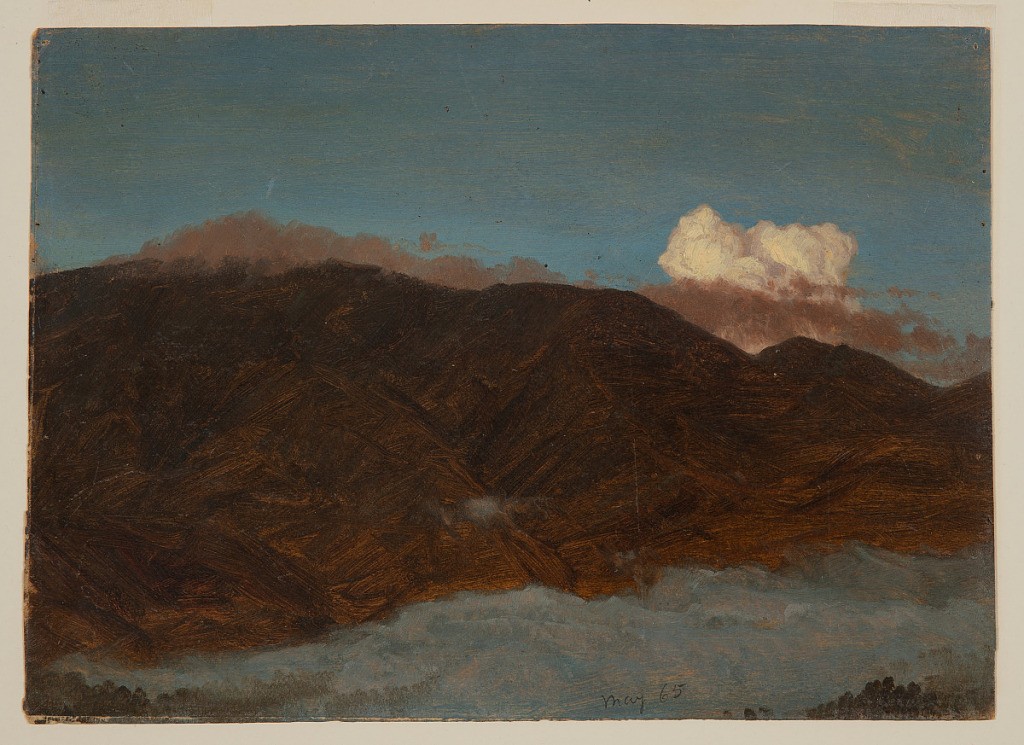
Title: Mountains in Jamaica
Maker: Frederic Edwin Church, American, 1826–1900
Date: May 1865
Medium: Brush and oil, graphite on paperboard
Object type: Drawing
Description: Landscape sketch showing view of a mountain ridge and the intervening valley, enveloped in fog. Above the brown mountains, a deep blue sky features both thin and billowing clouds near the ridgeline. Some nearby foliage visible in foreground at lower right.